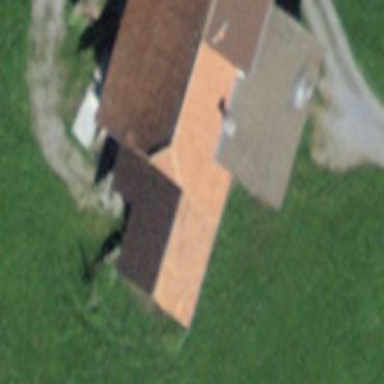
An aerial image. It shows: Rural barn.